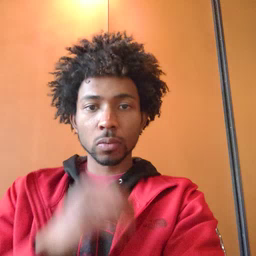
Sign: cute